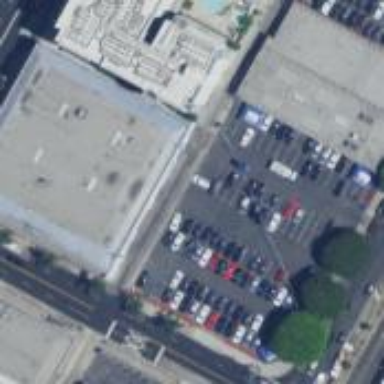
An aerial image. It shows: Commercial building.